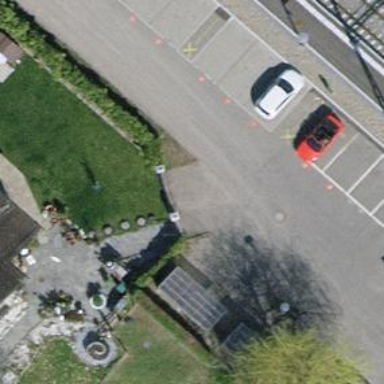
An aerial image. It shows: Hedge barrier.